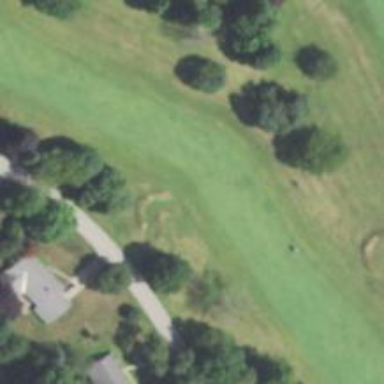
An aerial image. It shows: Golf hole.